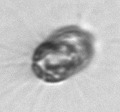
Label: Corethron_hystrix